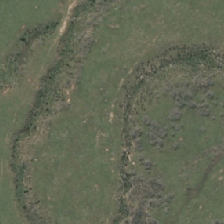
Land cover: low_producing_grassland